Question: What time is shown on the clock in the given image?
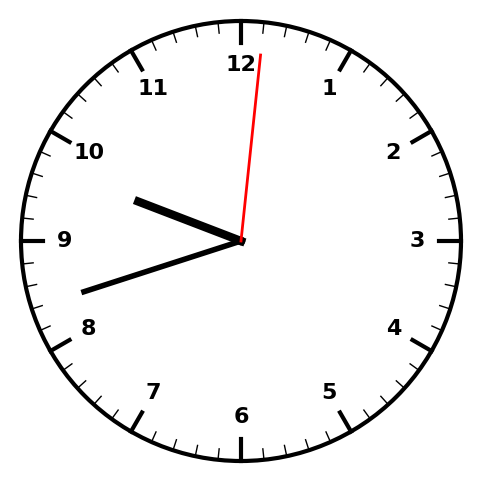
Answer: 09:42:01